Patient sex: F
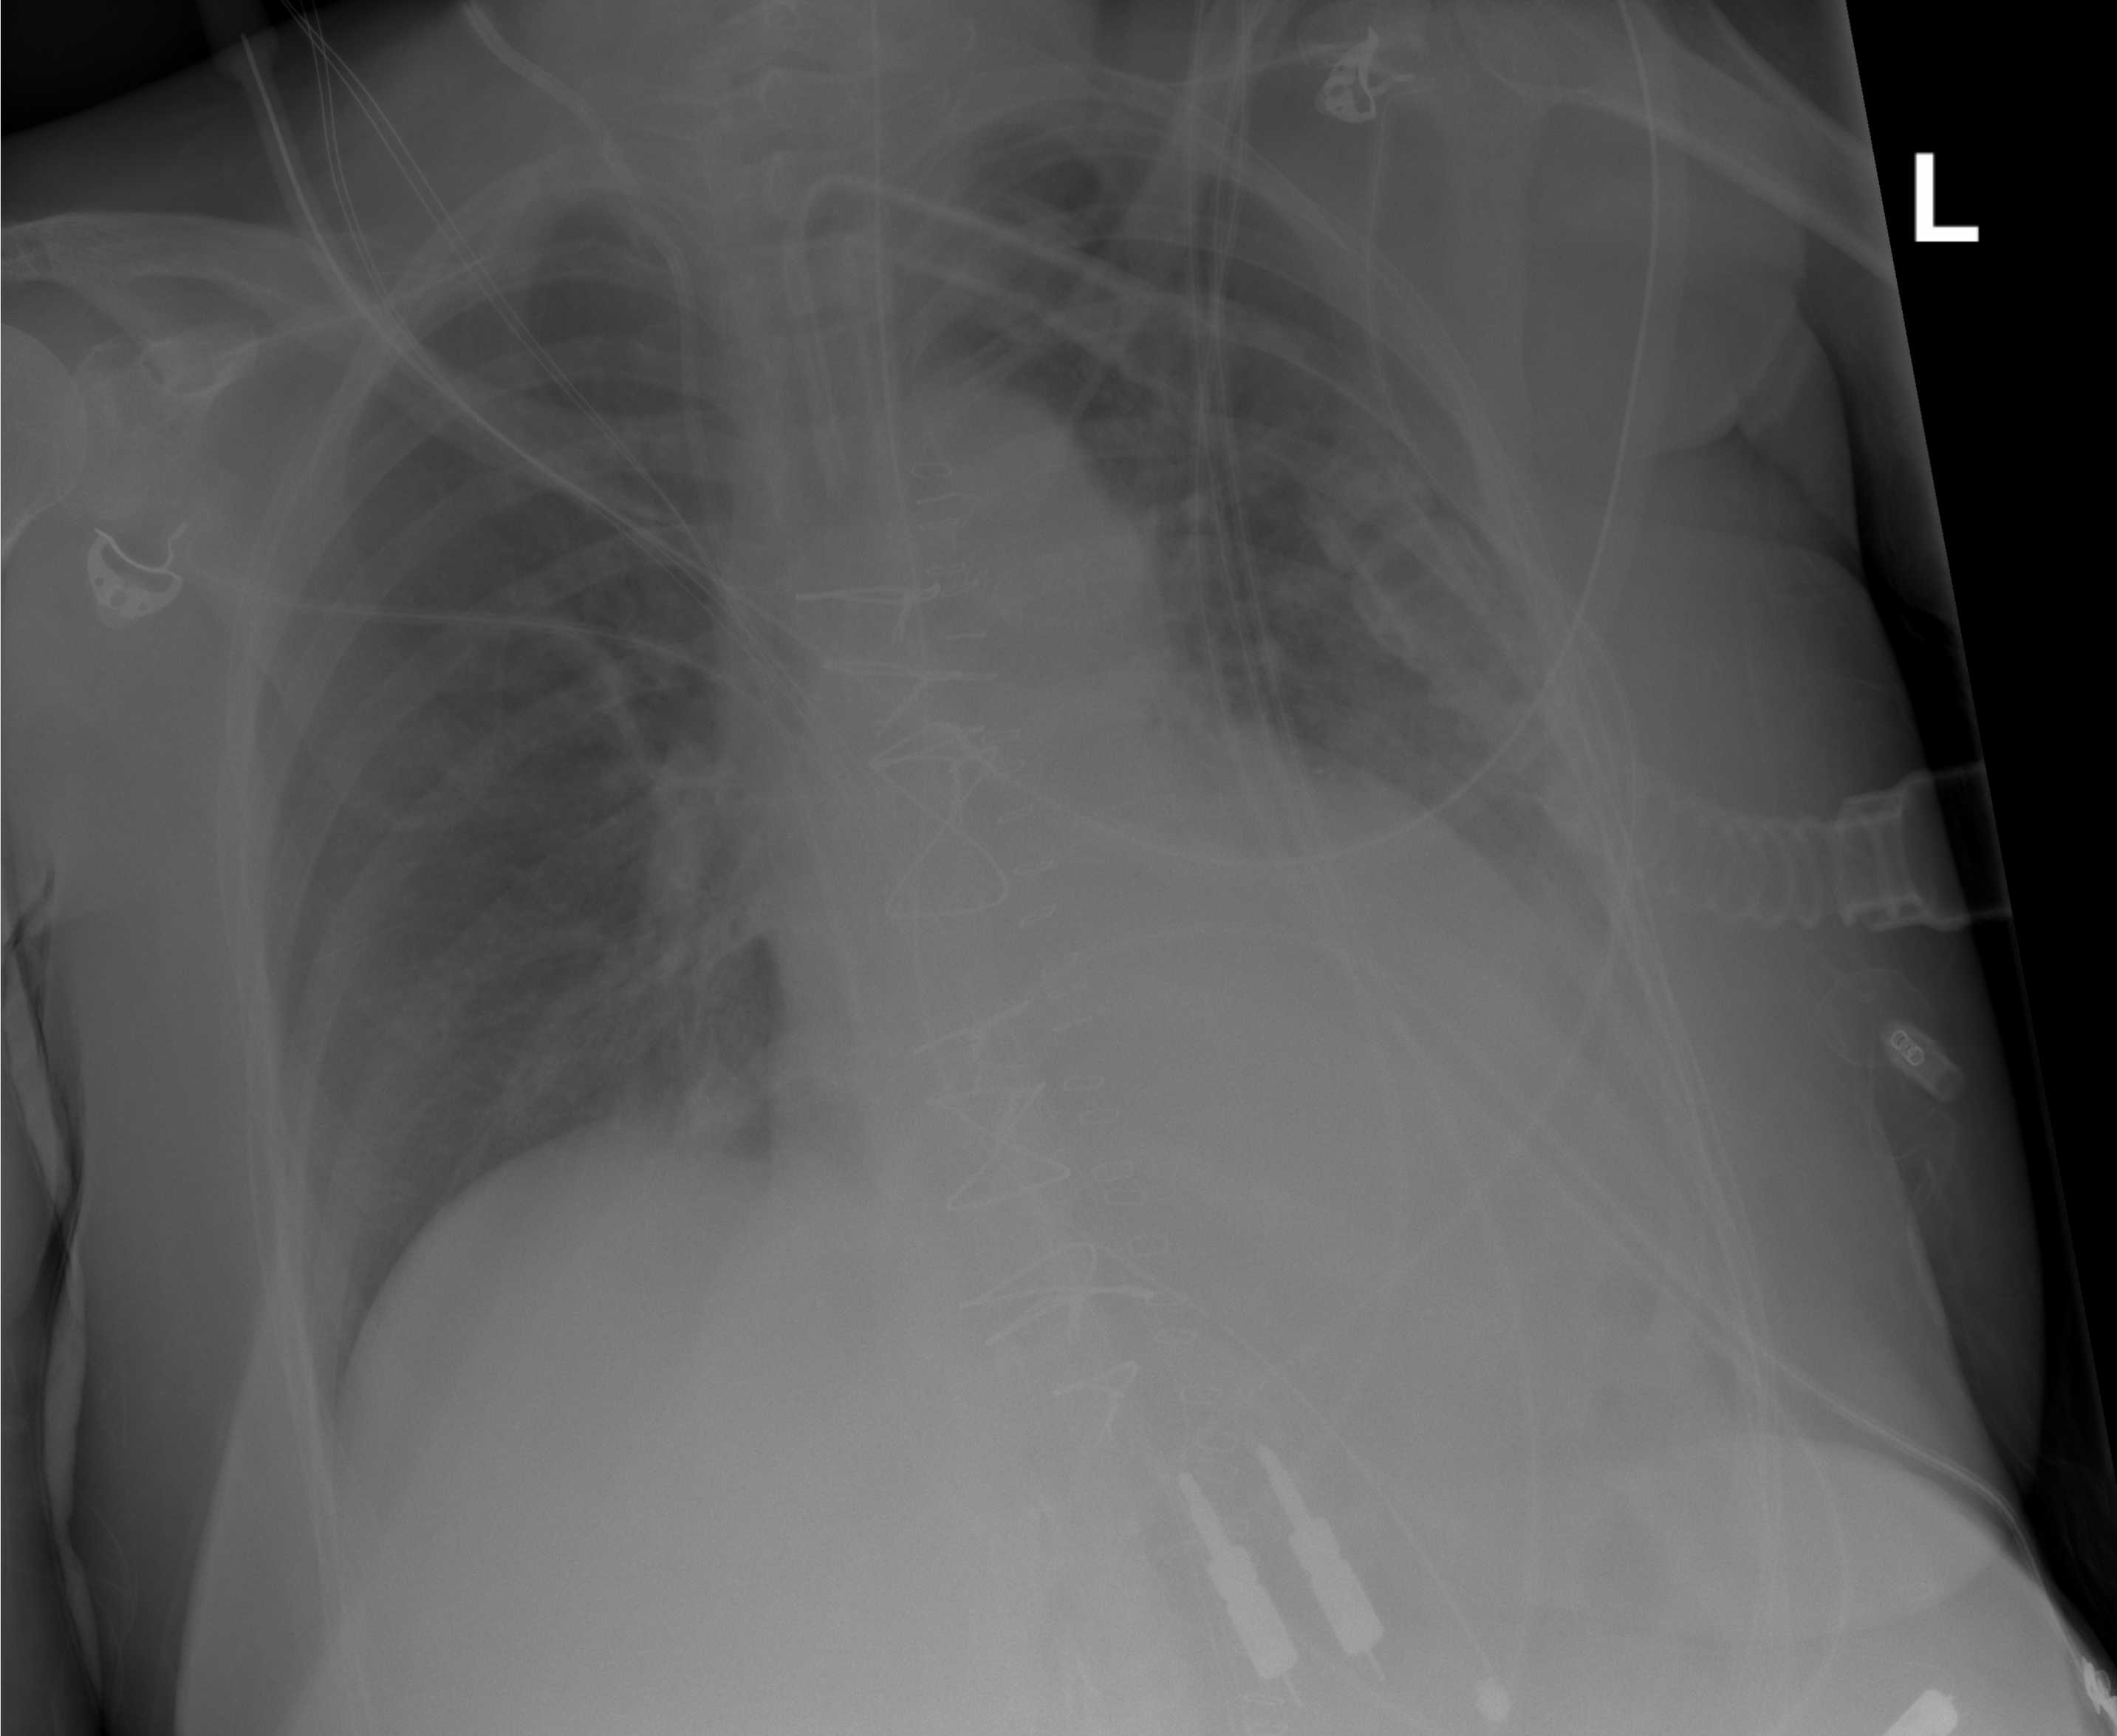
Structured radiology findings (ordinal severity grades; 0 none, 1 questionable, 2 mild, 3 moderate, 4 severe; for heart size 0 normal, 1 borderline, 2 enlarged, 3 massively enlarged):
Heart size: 2
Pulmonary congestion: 2
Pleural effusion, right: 0
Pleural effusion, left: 1
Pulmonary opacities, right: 0
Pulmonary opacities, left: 0
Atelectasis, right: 0
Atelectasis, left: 2